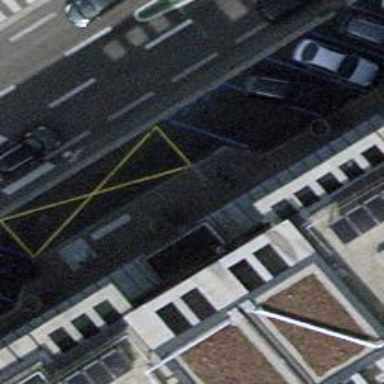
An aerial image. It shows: Bicycle parking area with stands available.